Interaction volume radius: 5 \u00c5
Interaction volume height: 40 \u00c5
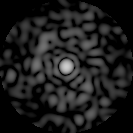
Disorder parameter: 0.8318